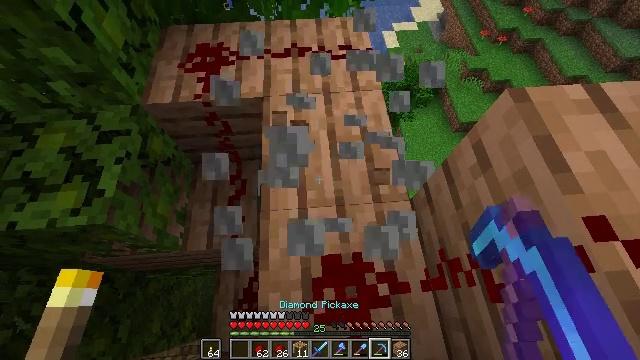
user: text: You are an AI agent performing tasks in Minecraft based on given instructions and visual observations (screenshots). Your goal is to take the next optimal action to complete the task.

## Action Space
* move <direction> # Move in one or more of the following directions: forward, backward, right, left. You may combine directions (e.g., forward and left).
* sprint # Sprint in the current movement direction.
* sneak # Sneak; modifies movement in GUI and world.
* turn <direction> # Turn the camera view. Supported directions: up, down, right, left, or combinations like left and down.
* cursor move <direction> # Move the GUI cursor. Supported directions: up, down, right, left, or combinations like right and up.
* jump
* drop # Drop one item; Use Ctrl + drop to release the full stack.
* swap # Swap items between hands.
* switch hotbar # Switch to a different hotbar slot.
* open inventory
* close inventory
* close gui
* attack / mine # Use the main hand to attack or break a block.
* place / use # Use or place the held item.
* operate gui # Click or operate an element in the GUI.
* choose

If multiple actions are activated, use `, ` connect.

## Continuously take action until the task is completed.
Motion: motion action
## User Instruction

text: Dismantle the repeater.
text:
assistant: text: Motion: attack / mine